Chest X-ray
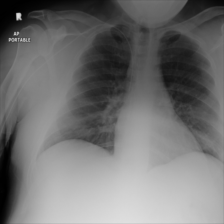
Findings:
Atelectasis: negative
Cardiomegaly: negative
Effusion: negative
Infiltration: negative
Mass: negative
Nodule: negative
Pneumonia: negative
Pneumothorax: negative
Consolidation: negative
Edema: negative
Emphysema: negative
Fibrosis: negative
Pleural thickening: negative
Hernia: negative